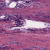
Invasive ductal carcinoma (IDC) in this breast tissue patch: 1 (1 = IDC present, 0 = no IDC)